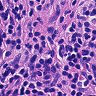
Metastatic tissue present: no